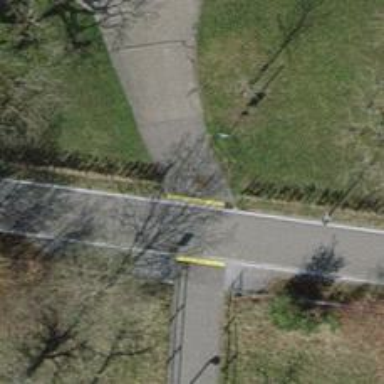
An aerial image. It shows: Bollard barrier.